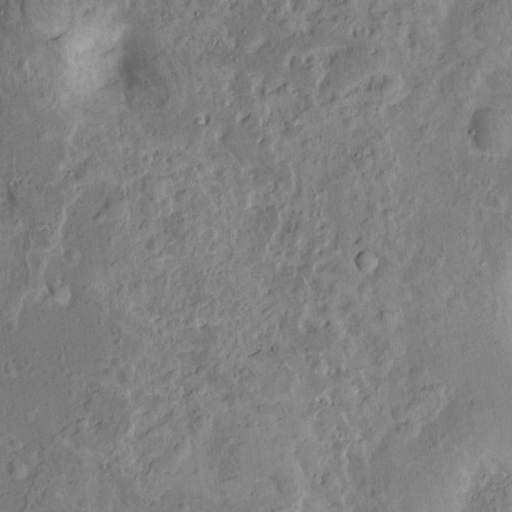
Classes present: Background, Cone